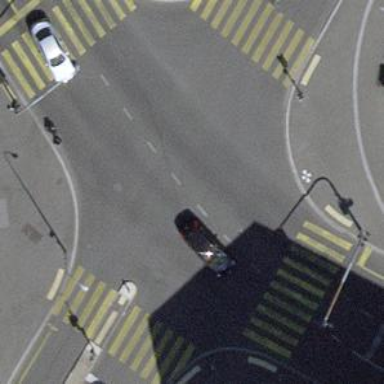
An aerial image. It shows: Road with traffic signals.